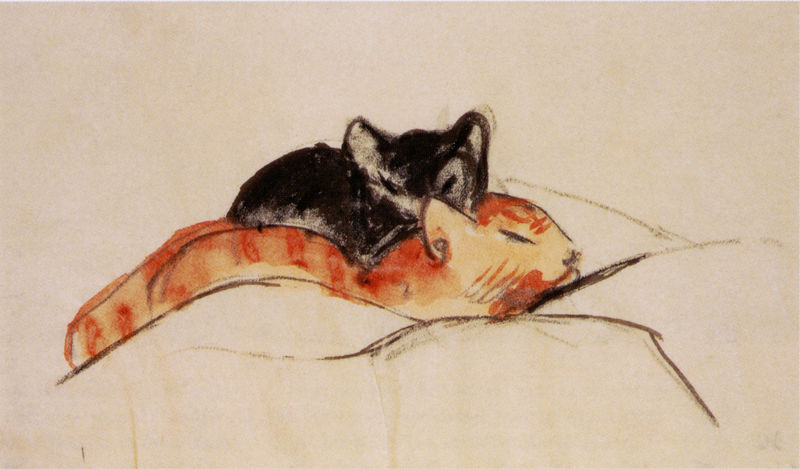
Titel: Zwei liegende Katzen
Künstler: Franz Marc
Standort: Braunschweig
Institution: Herzog Anton Ulrich-Museum
Schlagwörter: dunkel, weiß, aquarell, gelb, braun, grau, nase, ohr, orange, schwarz, skizze, zeichnung, hund, rot, tier, tiere, beige, muster, augen, portrait, decke, ohren, maus, fell, papier, liegen, schlafen, bogen, zwei, studie, abstrakt, modern, grafik, klein, linien, querformat, kissen, falte, gestreift, bett, bettdecke, faltenwurf, striche, katze, gemalt, kohle, strich, bleistift, geschlossene augen, kätzchen, schmusen, schnauze, katzen, katzenkind, getigert, gemütlich, tiger, franz marc, marc, kuscheln, tierzeichnung, aufeinander, schnusem, schlitze, katzenbaby, fellbündel